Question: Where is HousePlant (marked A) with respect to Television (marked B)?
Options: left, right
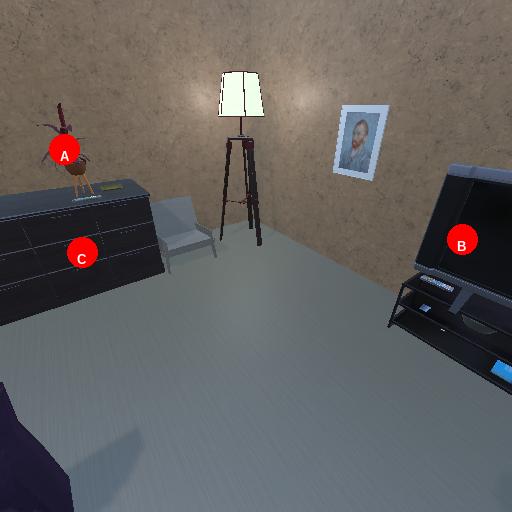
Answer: left